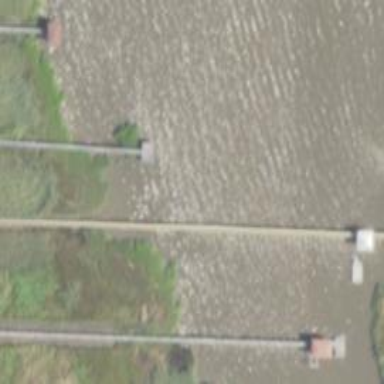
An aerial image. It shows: Man-made pier.